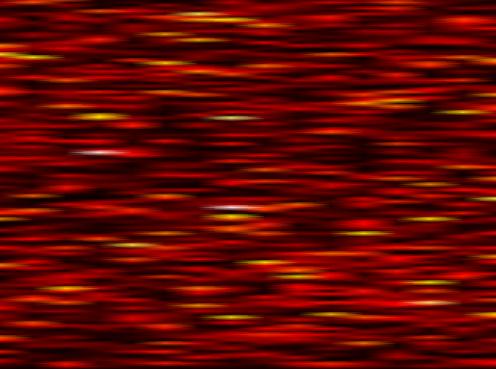
Label: FBMC